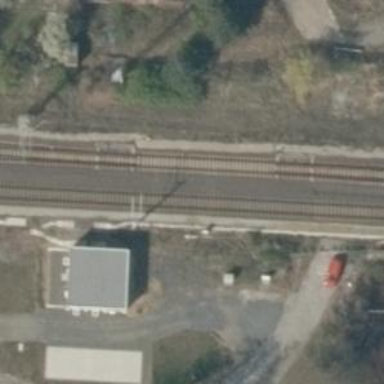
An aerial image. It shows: Railway switch.